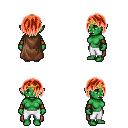
a pixel art fantasy rpg character, female body template, orc, green skin, brown cape, white pants, red bangs hairstyle, gold tiara, cloth bracers, four views (front, back, left, right), 2x2 character sprite sheet, small pixel art, hard edges, no anti-aliasing